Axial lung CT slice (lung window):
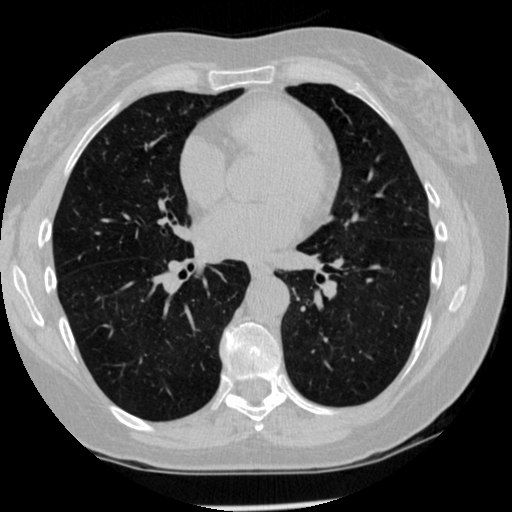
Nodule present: no